Question: Following is my requirement-

Here I have a 'p:panelGrid' which can add & delete the row of table. The grid contains some 'p:inputText' and various other PrimeFaces components along with a 'p:fileUpload' component in each row. The component 'p:fileUpload' is set with 'mode="advanced" auto="true"' attributes, which automatically uploads the file and hide itself after completing the successful upload.
The whole 'p:panelGrid' is in '@ViewScoped', hence working fine. I kept 'p:fileUpload' component in '@RequestScoped' since for each upload request it has to upload the file but after adding new row, the previous state is not persisted anymore. so the 'p:fileUpload' is starting visible in previous rows also. That's what I don't want. Do I need to write any custom scope for it?
Below is the view-|
'''
<h:form>
<p:panel id="agentForm" header="#{msg.AGENTS_INFORMATION}"
style="overflow:auto; margin-bottom: 2px">
<div align="center" style="margin-top: 20px; margin-bottom: 2px">
<ui:repeat value="#{agent.scenarioList}" var="c">
<p:panelGrid>
<p:row>
<p:column>
<p:inputText id="ipaddress" value="#{c.machineIpAddress}"
style="width:90%">
<p:watermark for="ipaddress" value="#{msg.MACHINE_IP_ADDRESS}" />
</p:inputText>
</p:column>
<p:column>
<p:inputText id="username" value="#{c.machineUsername}"
style="width:90%">
<p:watermark for="username" value="#{msg.MACHINE_USERNAME}" />
</p:inputText>
</p:column>
<p:column>
<p:password id="passwd" value="#{c.machinePassword}">
<p:watermark for="passwd" value="#{msg.MACHINE_PASSWORD}" />
</p:password>
</p:column>
<p:column id="fileUpload">
<p:fileUpload rendered="#{!fileUploadController.hidden}"
label="Upload Script" style="font-size: 100% !important;"
showButtons="false"
fileUploadListener="#{fileUploadController.upload}"
mode="advanced" auto="true" sizeLimit="100000"
allowTypes="/(\.|\/)(py|txt)$/"
update="fileUpload, outPanel, :message" />
<p:outputPanel id="outPanel">
<!-- Below outputLabel will be linked to uploaded file, so that User can see the file -->
<p:outputLabel style="cursor: pointer" value="View uploded Script"
label="View Script" rendered="#{fileUploadController.hidden}" />
</p:outputPanel>
</p:column>
<p:column>
<p:inputText id="testname" value="#{c.testName}"
style="width:90%">
<p:watermark for="testname" value="#{msg.TEST_NAME}" />
</p:inputText>
</p:column>
<p:column>
<p:spinner id="threads" value="#{c.threads}" min="1" max="500"
size="8">
<p:tooltip for="threads" value="#{msg.TEST_NAME}"
showEffect="slide" hideEffect="slide" />
</p:spinner>
</p:column>
<p:column>
<p:selectBooleanCheckbox id="chkSelected" value="#{c.selected}">
<p:tooltip for="chkSelected" value="#{msg.CHECKBOX}"
showEffect="slide" hideEffect="slide" />
</p:selectBooleanCheckbox>
</p:column>
</p:row>
</p:panelGrid>
</ui:repeat>
<p:toolbar style="margin-top: 10px;">
<p:toolbarGroup align="right">
<p:commandButton value="#{msg.ADD_IT}"
update=":message, agentForm"
actionListener="#{agent.addComponent()}" />
<p:commandButton value="#{msg.DELETE_IT}"
update=":message, agentForm"
actionListener="#{agent.deleteComponent()}" />
</p:toolbarGroup>
</p:toolbar>
</div>
</p:panel>
</h:form>
'''
My managed bean which is in '@ViewScoped' look like this-
'''
import java.io.Serializable;
import java.util.ArrayList;
import java.util.List;
import javax.annotation.PostConstruct;
import javax.faces.bean.ManagedBean;
import javax.faces.bean.ViewScoped;
import org.ravij.performance.model.Scenario;
@ManagedBean(name = "agent")
@ViewScoped
public class AgentInfo implements Serializable {
private static final long serialVersionUID = 1L;
List<Scenario> scenarioList;
@PostConstruct
public void initBean() {
this.scenarioList = new ArrayList<Scenario>();
this.scenarioList.add(new Scenario());
}
public void addComponent() {
if (this.scenarioList != null) {
this.scenarioList.add(new Scenario());
} else {
this.initBean();
}
}
public void deleteComponent() {
List<Scenario> itemsToDelete = new ArrayList<Scenario>();
if (this.scenarioList != null) {
for (Scenario b : this.scenarioList) {
if (b.isSelected()) {
itemsToDelete.add(b);
}
}
this.scenarioList.removeAll(itemsToDelete);
}
}
public List<Scenario> getScenarioList() {
return scenarioList;
}
public void setScenarioList(List<Scenario> scenarioList) {
this.scenarioList = scenarioList;
}
}
'''
The Scenario object contains all the information of a row. Below is the code-
'''
package org.ravij.performance.model;
import java.io.Serializable;
public class Scenario implements Serializable {
private String machineIpAddress;
private String machineUsername;
private String machinePassword;
private String uploadedFilePath;
private String testName;
private int threads = 1;
private boolean selected = false;
//Below are the getters and setter w.r.t all the above variables
//I am not putting it, to make the code short
}
'''
The managed bean 'FileUploadController' is in '@RequestScoped'
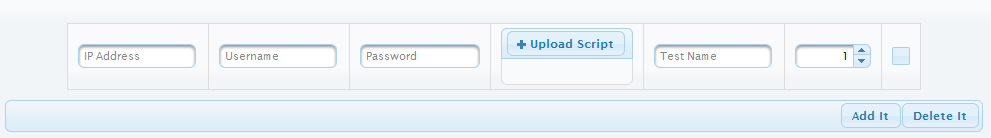
Answer: You should simply keep your 'hidden' attribute with the other values in your '@ViewScoped' bean. Your current code has a single 'hidden' attribute shared with all your '<p:fileUpload' components which is probably not what you want.
The behavior looks good because you are only updating the current 'fileUpload' but according to your code all the others '<p:fileUpload' component are supposed to be hidden.
You should also put your '<h:form' into your '<ui:repeat' so that you can know the current line which is concerned by the file being uploaded by putting something like an index (which you can get from the '<ui:repeat' using 'varStatus' attribute) or any other identifier to match the current line in an hidden input.
From '#{fileUploadController.upload}' the easiest manner to get the hidden parameter is to get the response from 'FacesContext' as explained here : <URL>
It was a bit harder than expected, the problem is that '<p:fileUpload' will send everything in the enclosing form (didn't try to play with 'process' attribute) and thus it will be hard to know what row is concerned by the file upload.
Also I didn't knew that you couldn't put '<h:form' in your '<ui:repeat' but the behavior of your delete button is blocking as it expects to get everything in one form.
I made a working POC using dialog to put the fileupload outside, here is how :
The trivial Scenario.java :
'''
public class Scenario implements Serializable {
private String machineIpAddress;
private String machineUsername;
private String machinePassword;
private String uploadedFilePath;
private String testName;
private int threads = 1;
private boolean selected = false;
private boolean hidden = false; // This is new
// + Getters/Setters
}
'''
A few changes in the AgentInfo.java :
'''
@ManagedBean(name = "agent")
@ViewScoped
public class AgentInfo implements Serializable {
private List<Scenario> scenarioList;
private Scenario currentScenario; // This is new
// I removed the @PostConstruct which I rarely use
public void addComponent() {
if (this.scenarioList != null) {
this.scenarioList.add(new Scenario());
}
}
public void deleteComponent() {
if (this.scenarioList == null) {
return;
}
List<Scenario> itemsToDelete = new ArrayList<Scenario>();
for (Scenario scenario : this.scenarioList) {
if (scenario.isSelected()) {
itemsToDelete.add(scenario);
}
}
this.scenarioList.removeAll(itemsToDelete);
}
// This is new, it must be called before opening the upload dialog
// in order to keep a pointer on the current scenario you are working on
public void prepareUpload(Scenario scenario) {
this.currentScenario = scenario;
}
// I put the upload method here
public void upload(FileUploadEvent event) {
// Do what you need to do here
this.currentScenario.setHidden(true);
RequestContext.getCurrentInstance().execute("uploadDialogWidget.hide()");
}
public List<Scenario> getScenarioList() {
if (this.scenarioList == null) {
this.scenarioList = new ArrayList<Scenario>();
this.scenarioList.add(new Scenario());
}
return scenarioList;
}
public void setScenarioList(List<Scenario> scenarioList) {
this.scenarioList = scenarioList;
}
public Scenario getCurrentScenario() {
return currentScenario;
}
public void setCurrentScenario(Scenario currentScenario) {
this.currentScenario = currentScenario;
}
}
'''
The most changes are in the view, I put a '<h:commandButton' to open the dialog in the form. I also added the dialog, and added the 'redisplay' attribute for your password fields (which is necessary to have if you want to keep the value after form submission).
Note that I removed references to a component with 'message' id which was not gave, don't forget to reintroduce it.
the .xhtml :
'''
<h:form id="agentForm">
<p:panel header="#{msg.AGENTS_INFORMATION}"
style="overflow:auto; margin-bottom: 2px">
<div align="center" style="margin-top: 20px; margin-bottom: 2px">
<ui:repeat value="#{agent.scenarioList}" var="c">
<p:panelGrid>
<p:row>
<p:column>
<p:inputText id="ipaddress" value="#{c.machineIpAddress}"
style="width:90%">
<p:watermark for="ipaddress" value="#{msg.MACHINE_IP_ADDRESS}" />
</p:inputText>
</p:column>
<p:column>
<p:inputText id="username" value="#{c.machineUsername}"
style="width:90%">
<p:watermark for="username" value="#{msg.MACHINE_USERNAME}" />
</p:inputText>
</p:column>
<p:column>
<p:password id="passwd" value="#{c.machinePassword}" redisplay="true">
<p:watermark for="passwd" value="#{msg.MACHINE_PASSWORD}" />
</p:password>
</p:column>
<p:column id="fileUpload">
<p:commandButton icon="ui-icon-arrowthick-1-n" value="Upload"
actionListener="#{agent.prepareUpload(c)}"
update=":uploadDialog"
oncomplete="uploadDialogWidget.show()"
rendered="#{!c.hidden}" />
<p:outputPanel id="outPanel">
<!-- Below outputLabel will be linked to uploaded file, so that User can see the file -->
<p:outputLabel style="cursor: pointer" value="View uploded Script"
rendered="#{c.hidden}" />
</p:outputPanel>
</p:column>
<p:column>
<p:inputText id="testname" value="#{c.testName}"
style="width:90%">
<p:watermark for="testname" value="#{msg.TEST_NAME}" />
</p:inputText>
</p:column>
<p:column>
<p:spinner id="threads" value="#{c.threads}" min="1" max="500"
size="8">
<p:tooltip for="threads" value="#{msg.TEST_NAME}"
showEffect="slide" hideEffect="slide" />
</p:spinner>
</p:column>
<p:column>
<p:selectBooleanCheckbox id="chkSelected" value="#{c.selected}">
<p:tooltip for="chkSelected" value="#{msg.CHECKBOX}"
showEffect="slide" hideEffect="slide" />
</p:selectBooleanCheckbox>
</p:column>
</p:row>
</p:panelGrid>
</ui:repeat>
<p:toolbar style="margin-top: 10px;">
<p:toolbarGroup align="right">
<p:commandButton value="#{msg.ADD_IT}" update="agentForm"
actionListener="#{agent.addComponent()}" />
<p:commandButton value="#{msg.DELETE_IT}" update="agentForm"
actionListener="#{agent.deleteComponent()}" />
</p:toolbarGroup>
</p:toolbar>
</div>
</p:panel>
</h:form>
<p:dialog id="uploadDialog" widgetVar="uploadDialogWidget" header="File upload">
<h:form rendered="#{!empty agent.currentScenario}">
<p:fileUpload
label="Upload Script" style="font-size: 100% !important;"
showButtons="false"
fileUploadListener="#{agent.upload}"
mode="advanced" auto="true" sizeLimit="100000"
allowTypes="/(\.|\/)(py|txt)$/"
update=":agentForm">
</p:fileUpload>
<p:commandButton value="Cancel" onclick="uploadDialogWidget.hide();" onstart="return false;" />
</h:form>
</p:dialog>
'''
You should consider to move from '<p:panelGrid' to a '<p:dataTable' which has a built in mechanism to work with row selection.